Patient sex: M
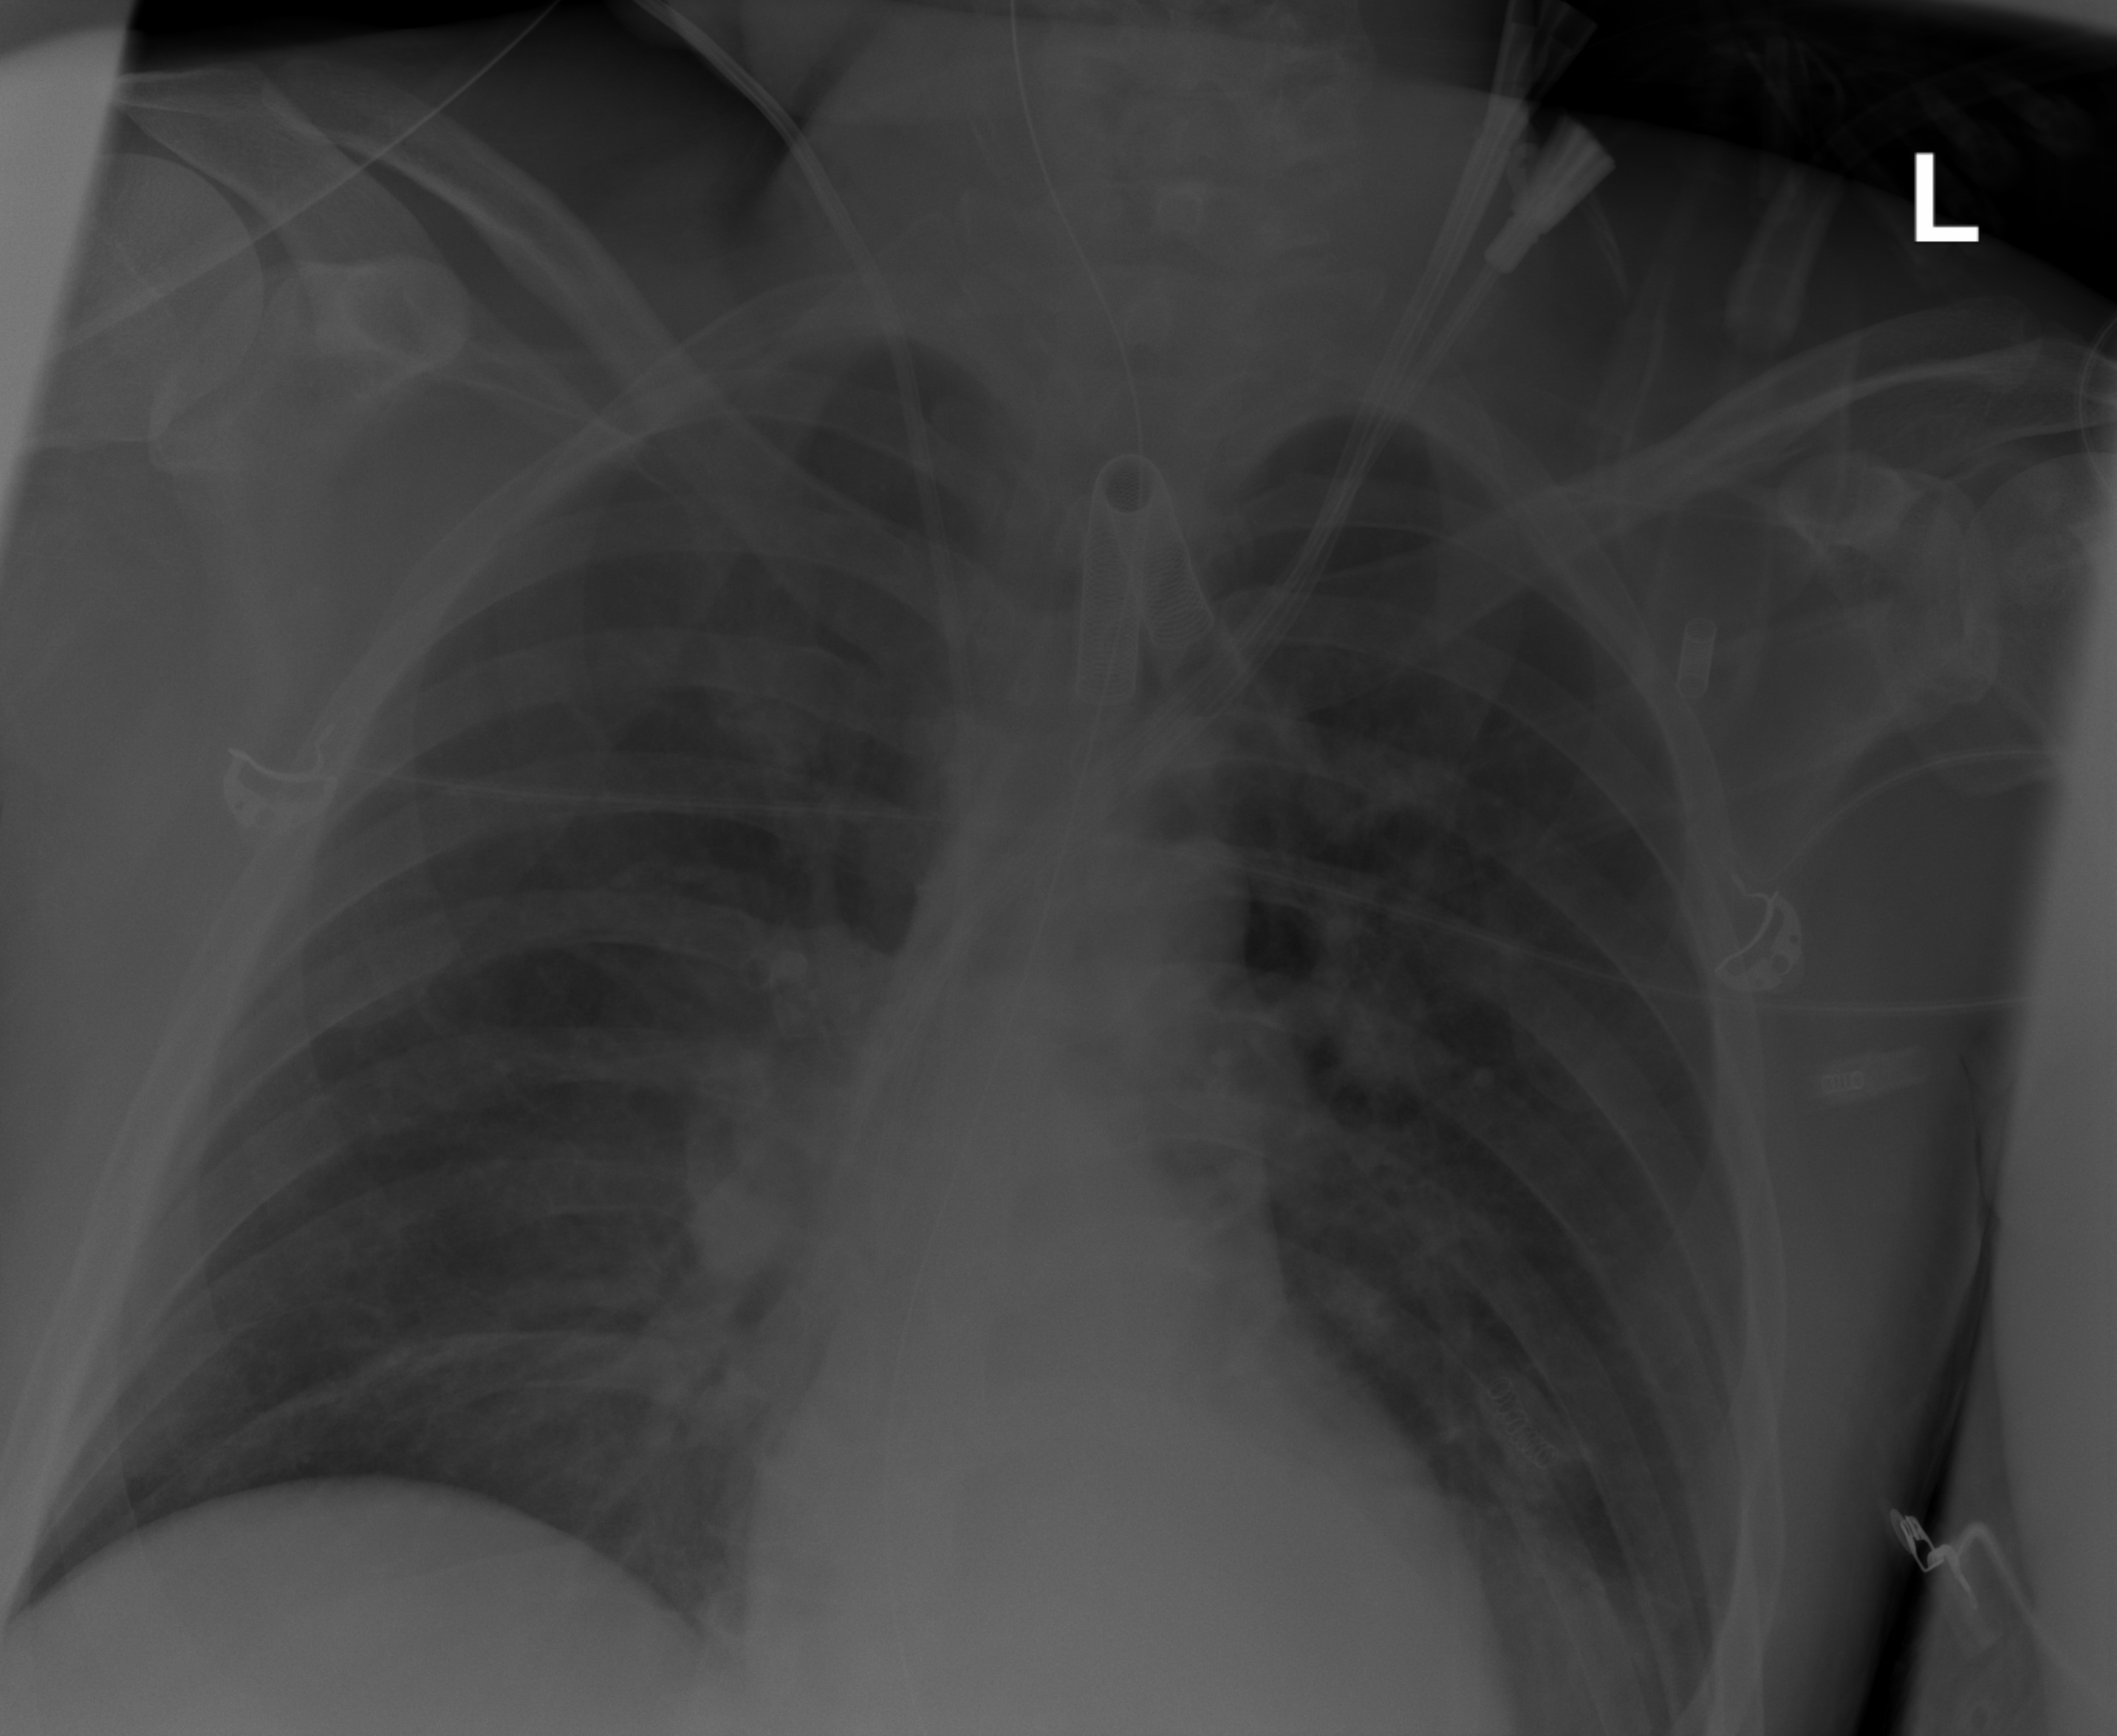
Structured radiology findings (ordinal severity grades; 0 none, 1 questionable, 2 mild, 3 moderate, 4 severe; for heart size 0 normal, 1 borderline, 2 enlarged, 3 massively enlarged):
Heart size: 0
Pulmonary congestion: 2
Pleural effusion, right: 0
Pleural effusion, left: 2
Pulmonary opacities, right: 2
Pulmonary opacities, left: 1
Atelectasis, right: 2
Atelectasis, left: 2